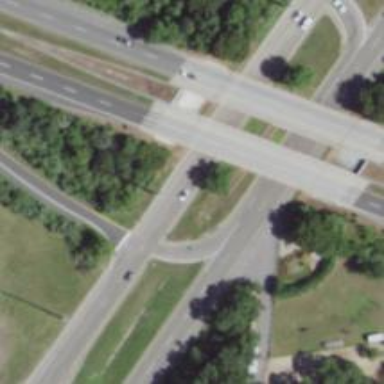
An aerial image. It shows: Trunk link highway with asphalt surface.